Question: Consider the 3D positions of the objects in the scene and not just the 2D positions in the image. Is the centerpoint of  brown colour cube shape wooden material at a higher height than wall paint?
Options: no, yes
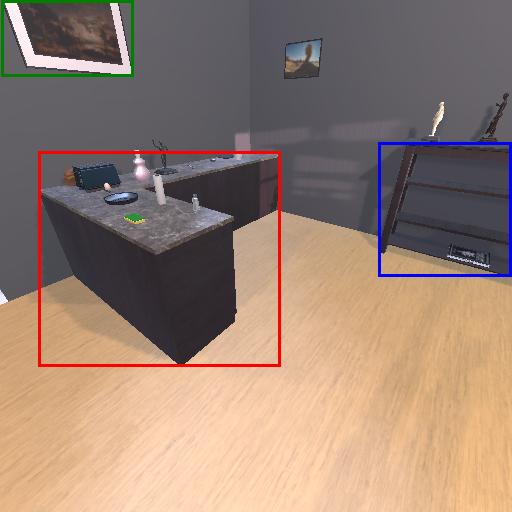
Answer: no